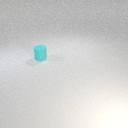
small cyan rubber cylinder